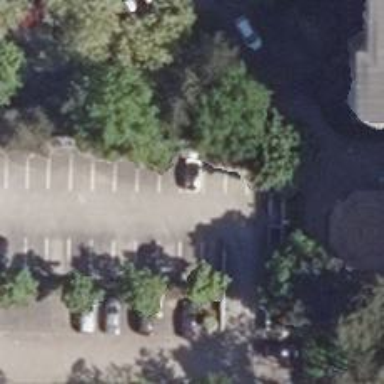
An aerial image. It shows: Road serving as parking aisle.